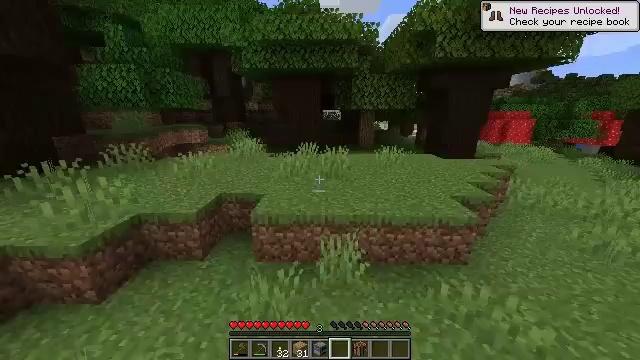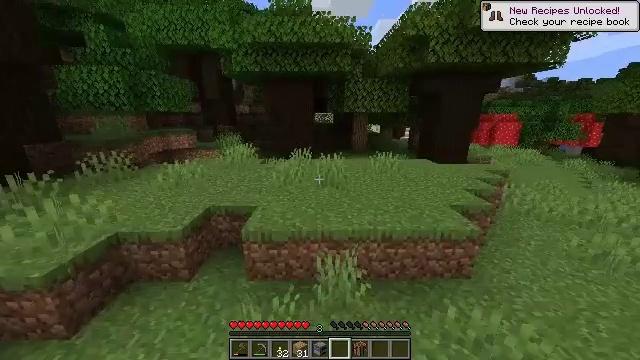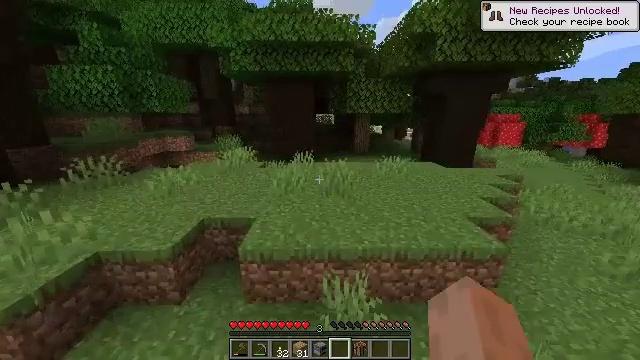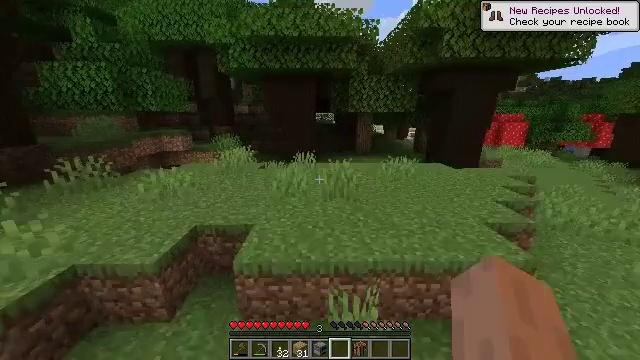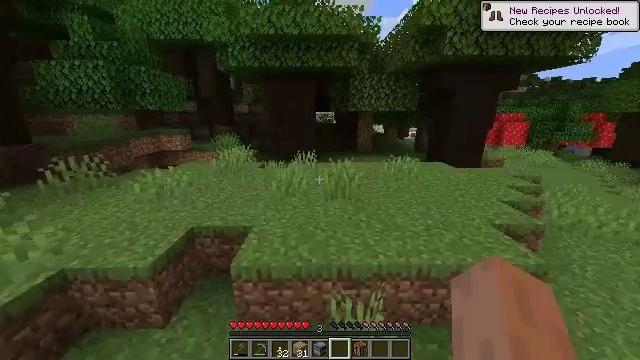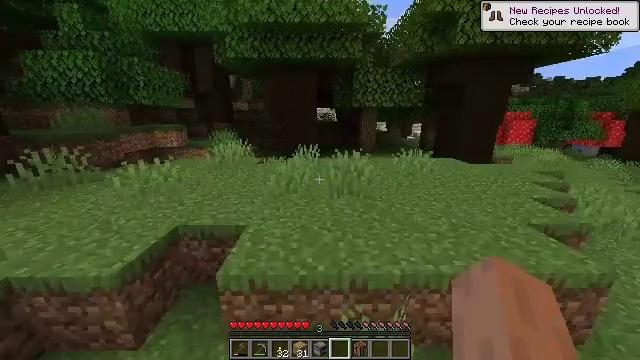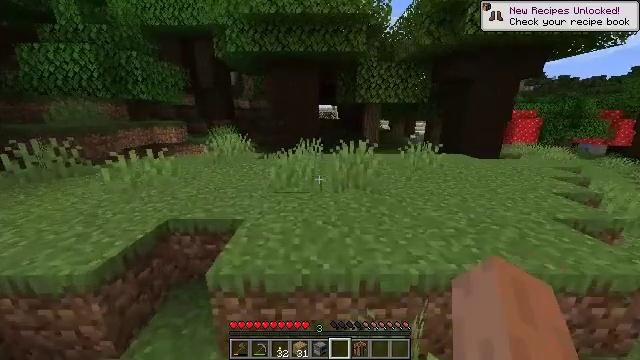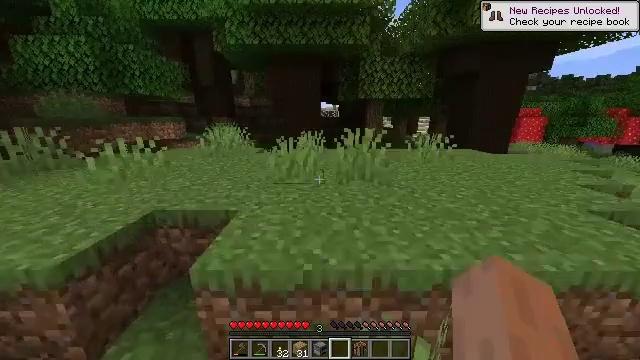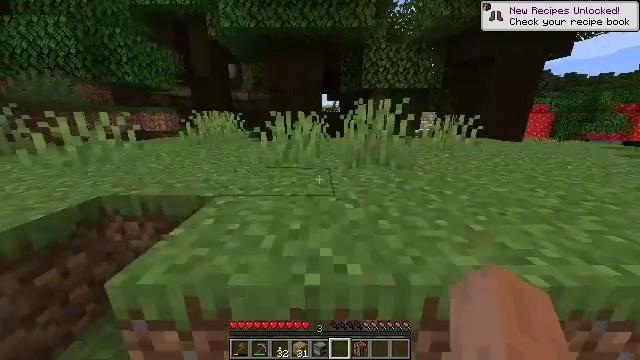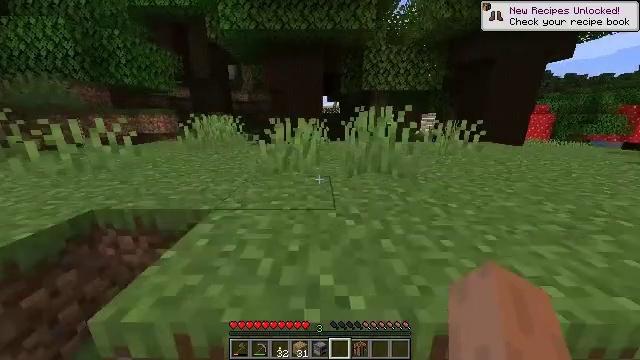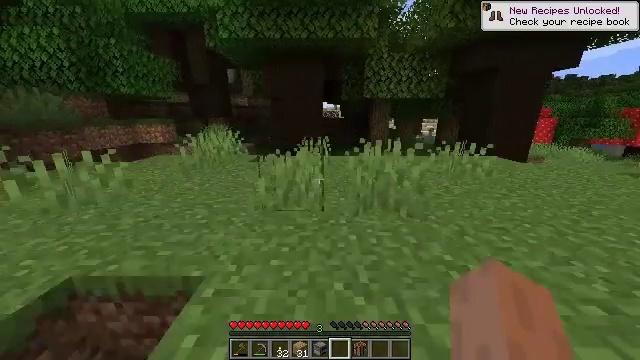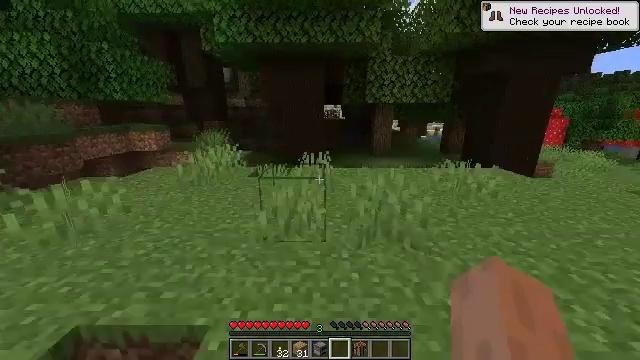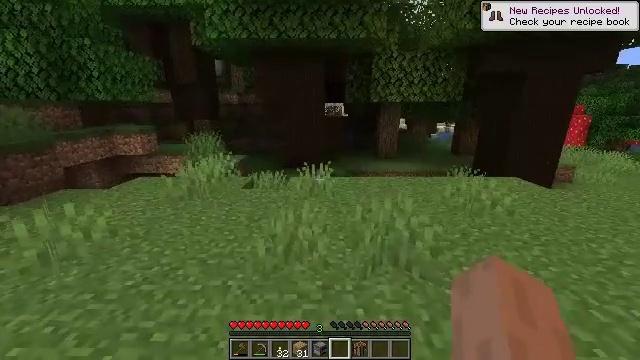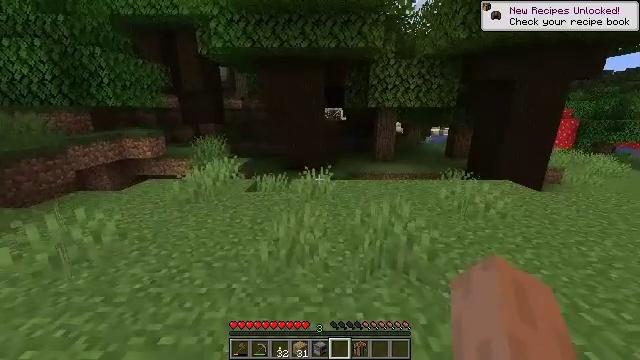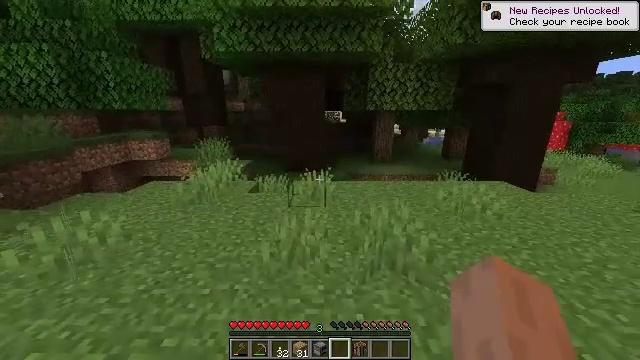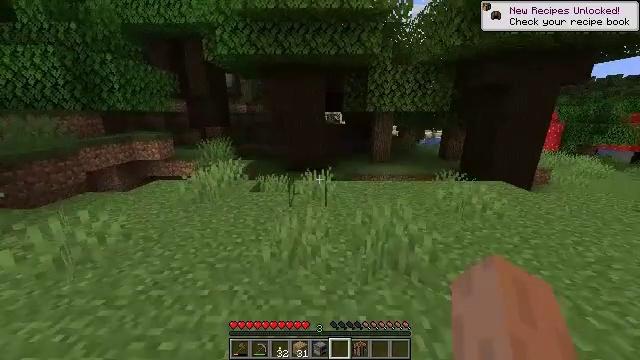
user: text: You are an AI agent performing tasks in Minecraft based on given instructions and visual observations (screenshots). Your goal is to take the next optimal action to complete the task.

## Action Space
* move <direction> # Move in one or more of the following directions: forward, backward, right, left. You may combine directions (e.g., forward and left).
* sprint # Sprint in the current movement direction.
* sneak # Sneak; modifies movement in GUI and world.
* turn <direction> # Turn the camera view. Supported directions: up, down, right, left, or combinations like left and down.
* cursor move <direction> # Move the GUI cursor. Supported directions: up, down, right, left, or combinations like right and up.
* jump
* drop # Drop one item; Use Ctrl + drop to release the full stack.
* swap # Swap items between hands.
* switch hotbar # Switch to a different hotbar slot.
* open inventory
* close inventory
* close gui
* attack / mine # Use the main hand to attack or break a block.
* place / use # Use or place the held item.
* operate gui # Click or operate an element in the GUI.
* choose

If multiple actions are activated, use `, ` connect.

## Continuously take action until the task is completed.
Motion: motion action
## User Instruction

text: Chop down the red mushroom block.
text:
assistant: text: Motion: move forward, sprint, turn right, jump
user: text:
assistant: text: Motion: move forward, sprint, jump
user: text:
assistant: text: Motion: move forward, sprint, jump
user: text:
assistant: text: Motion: move forward, sprint, jump
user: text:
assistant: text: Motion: move forward, sprint, jump
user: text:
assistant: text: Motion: move forward, sprint, jump
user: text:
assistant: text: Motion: move forward, sprint, jump
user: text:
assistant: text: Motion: move forward, sprint, jump
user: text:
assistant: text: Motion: move forward, sprint, jump
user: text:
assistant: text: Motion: move forward, sprint, jump
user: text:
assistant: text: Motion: move forward, sprint, jump
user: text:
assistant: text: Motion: move forward, sprint, jump
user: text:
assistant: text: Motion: move forward, sprint, jump
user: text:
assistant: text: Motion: move forward, sprint, jump
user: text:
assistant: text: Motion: move forward, sprint, jump
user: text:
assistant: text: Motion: move forward, sprint, jump
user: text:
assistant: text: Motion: move forward, sprint, jump
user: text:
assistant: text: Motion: move forward, sprint, jump
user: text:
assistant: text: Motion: move forward, sprint, jump
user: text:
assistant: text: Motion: move forward, sprint, jump
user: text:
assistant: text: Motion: move forward, sprint, turn left, jump
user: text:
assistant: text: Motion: move forward, sprint, turn left, jump
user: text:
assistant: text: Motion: move forward, sprint, turn left, jump
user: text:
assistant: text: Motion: move forward, sprint, turn left, jump
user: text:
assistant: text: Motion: move forward, sprint, jump
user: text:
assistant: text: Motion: move forward, sprint, jump
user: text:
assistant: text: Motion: move forward, sprint, jump
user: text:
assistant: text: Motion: move forward, sprint, jump
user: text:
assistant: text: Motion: move forward, sprint, jump
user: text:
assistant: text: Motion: move forward, sprint, turn down